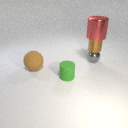
large brown rubber sphere behind small green rubber cylinder